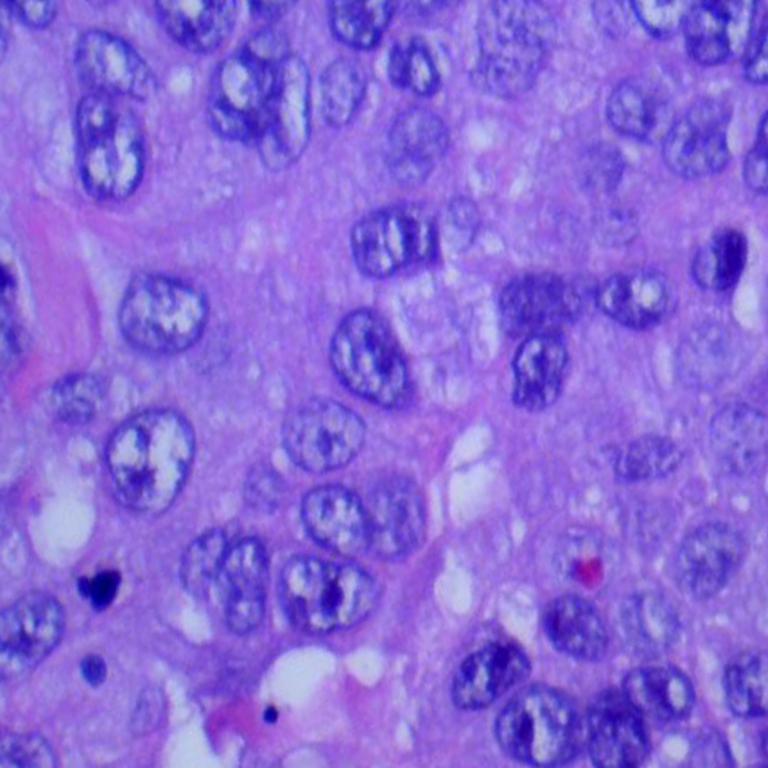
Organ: lung
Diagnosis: squamous carcinomas